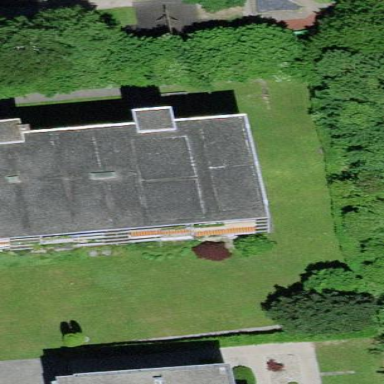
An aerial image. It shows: Residential building.